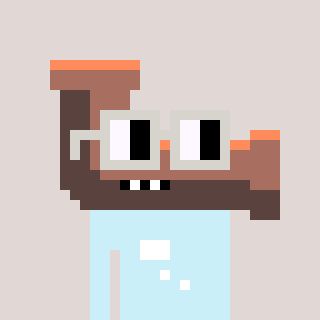
a pixel art character with square light gray glasses, a pipe-shaped head and a cold-colored body on a warm background